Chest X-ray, AP view. Patient: 47 years old, sex F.
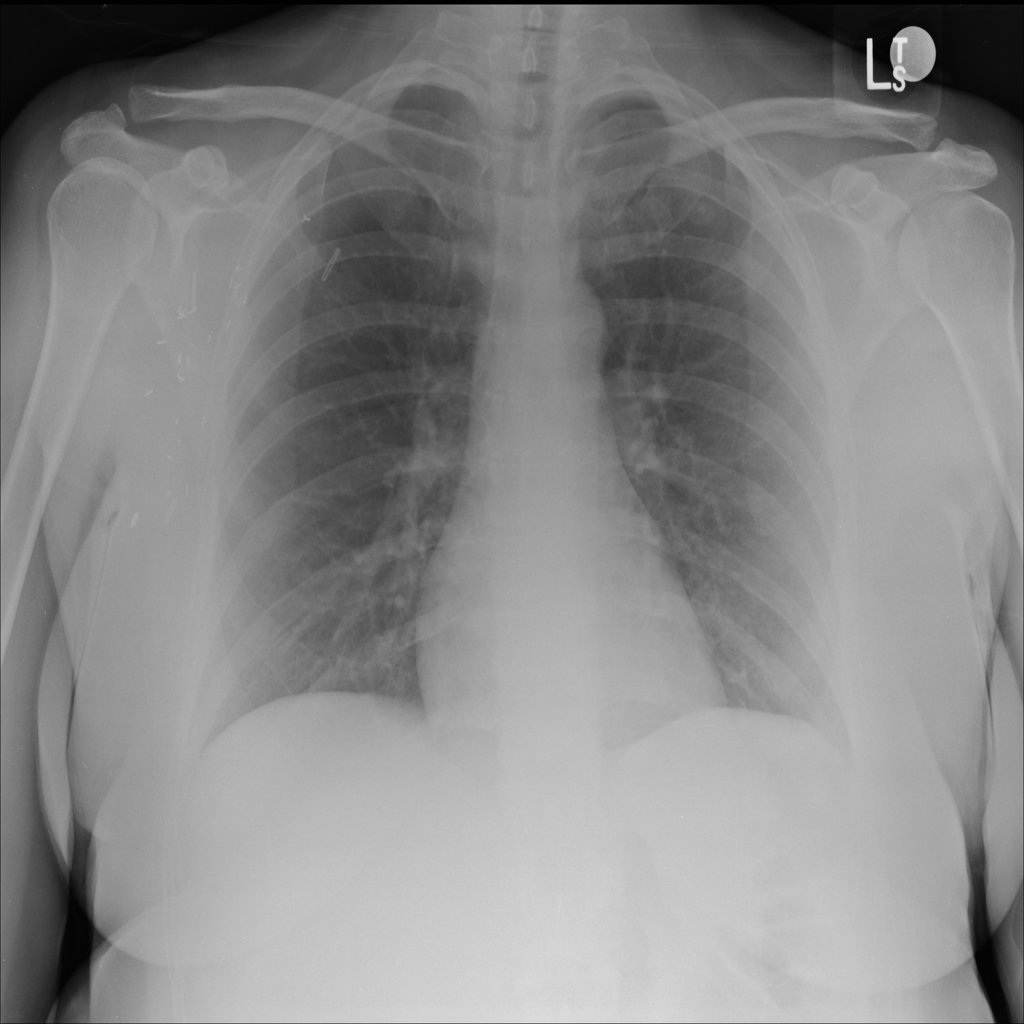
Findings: No Finding